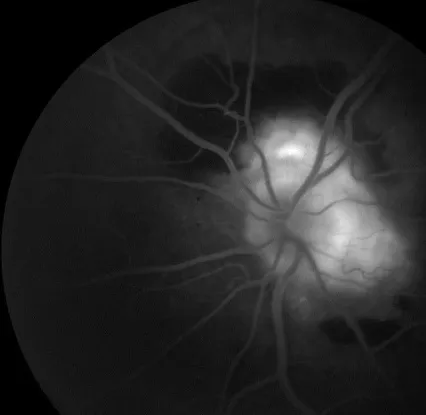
Color fundus photograph, optical coherence tomography, and fluorescein angiogram at presentation. Late fluorescein angiograms of the left eye reveals a choroidal neovascular membrane adjacent to the disc.
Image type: ophthalmic_imaging (ophthalmic_angiography)